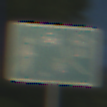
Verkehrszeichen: BeginnVerkehrsberuhigterBereich
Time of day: MorningAfternoon
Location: Outdoor (RoadRail)
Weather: Clear
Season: NotSpecified
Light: Natural